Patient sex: M
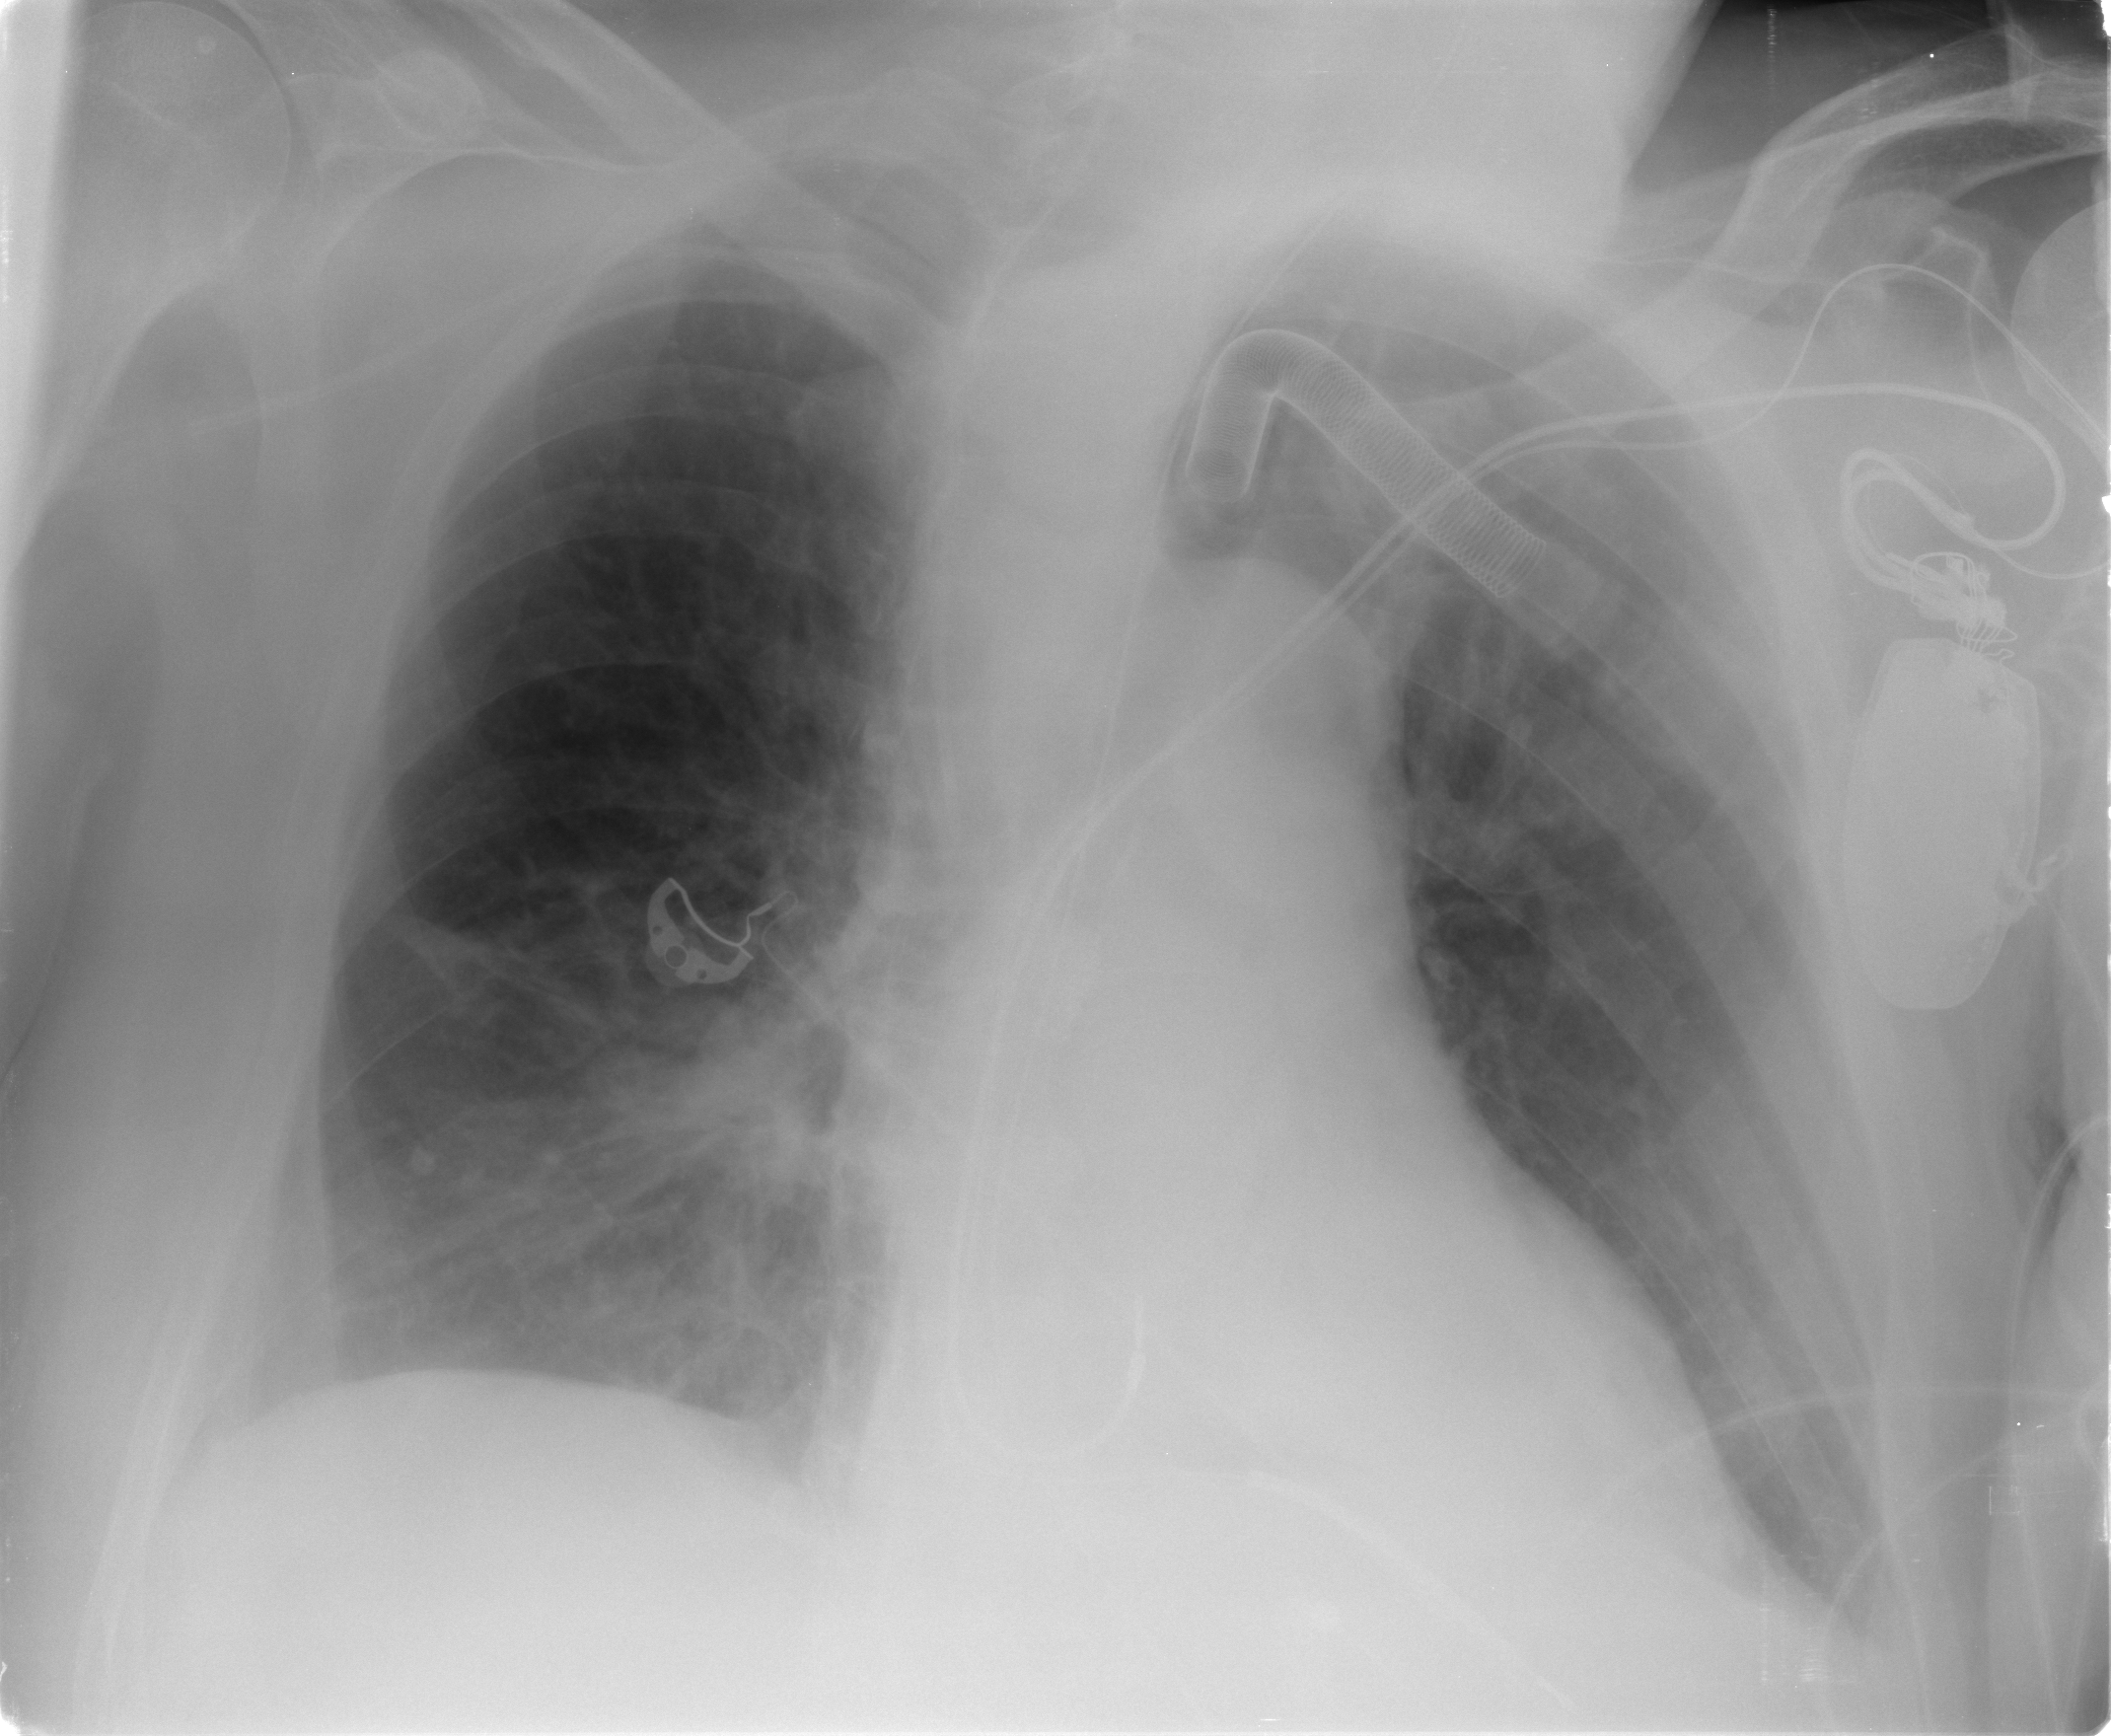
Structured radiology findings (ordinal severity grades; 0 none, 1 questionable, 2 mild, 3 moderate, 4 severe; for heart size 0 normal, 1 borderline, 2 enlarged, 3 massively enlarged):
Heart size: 0
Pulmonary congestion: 0
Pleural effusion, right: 2
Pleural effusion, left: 1
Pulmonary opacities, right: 1
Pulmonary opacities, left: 0
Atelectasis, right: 2
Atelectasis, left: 0